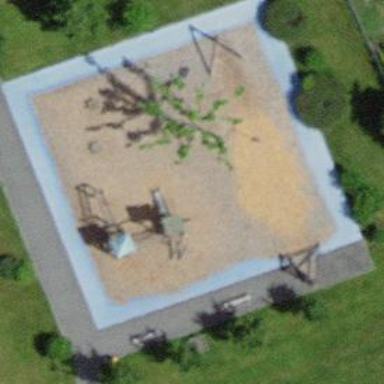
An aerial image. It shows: Playground area for leisure activities on the land.